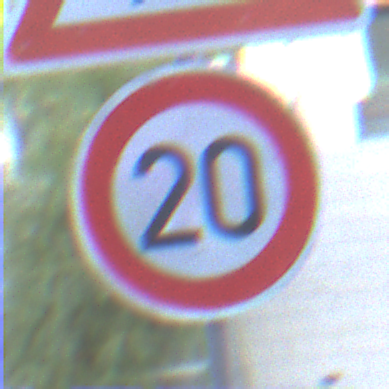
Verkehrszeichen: Geschwindigkeit20
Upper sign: FussgaengerRechts
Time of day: SunriseSunset
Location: Outdoor (Urban)
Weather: Clear
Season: NotSpecified
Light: Natural